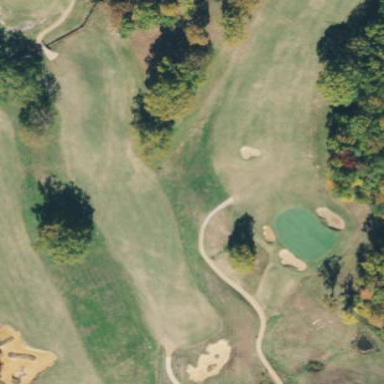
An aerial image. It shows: Grassy area designated as golf fairway.